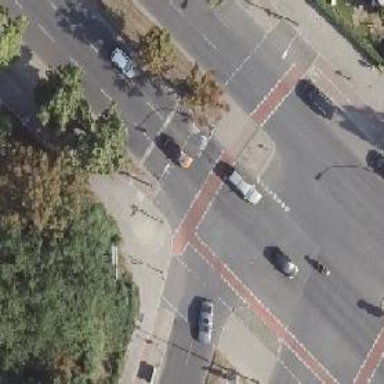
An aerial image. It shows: Road with traffic signals.